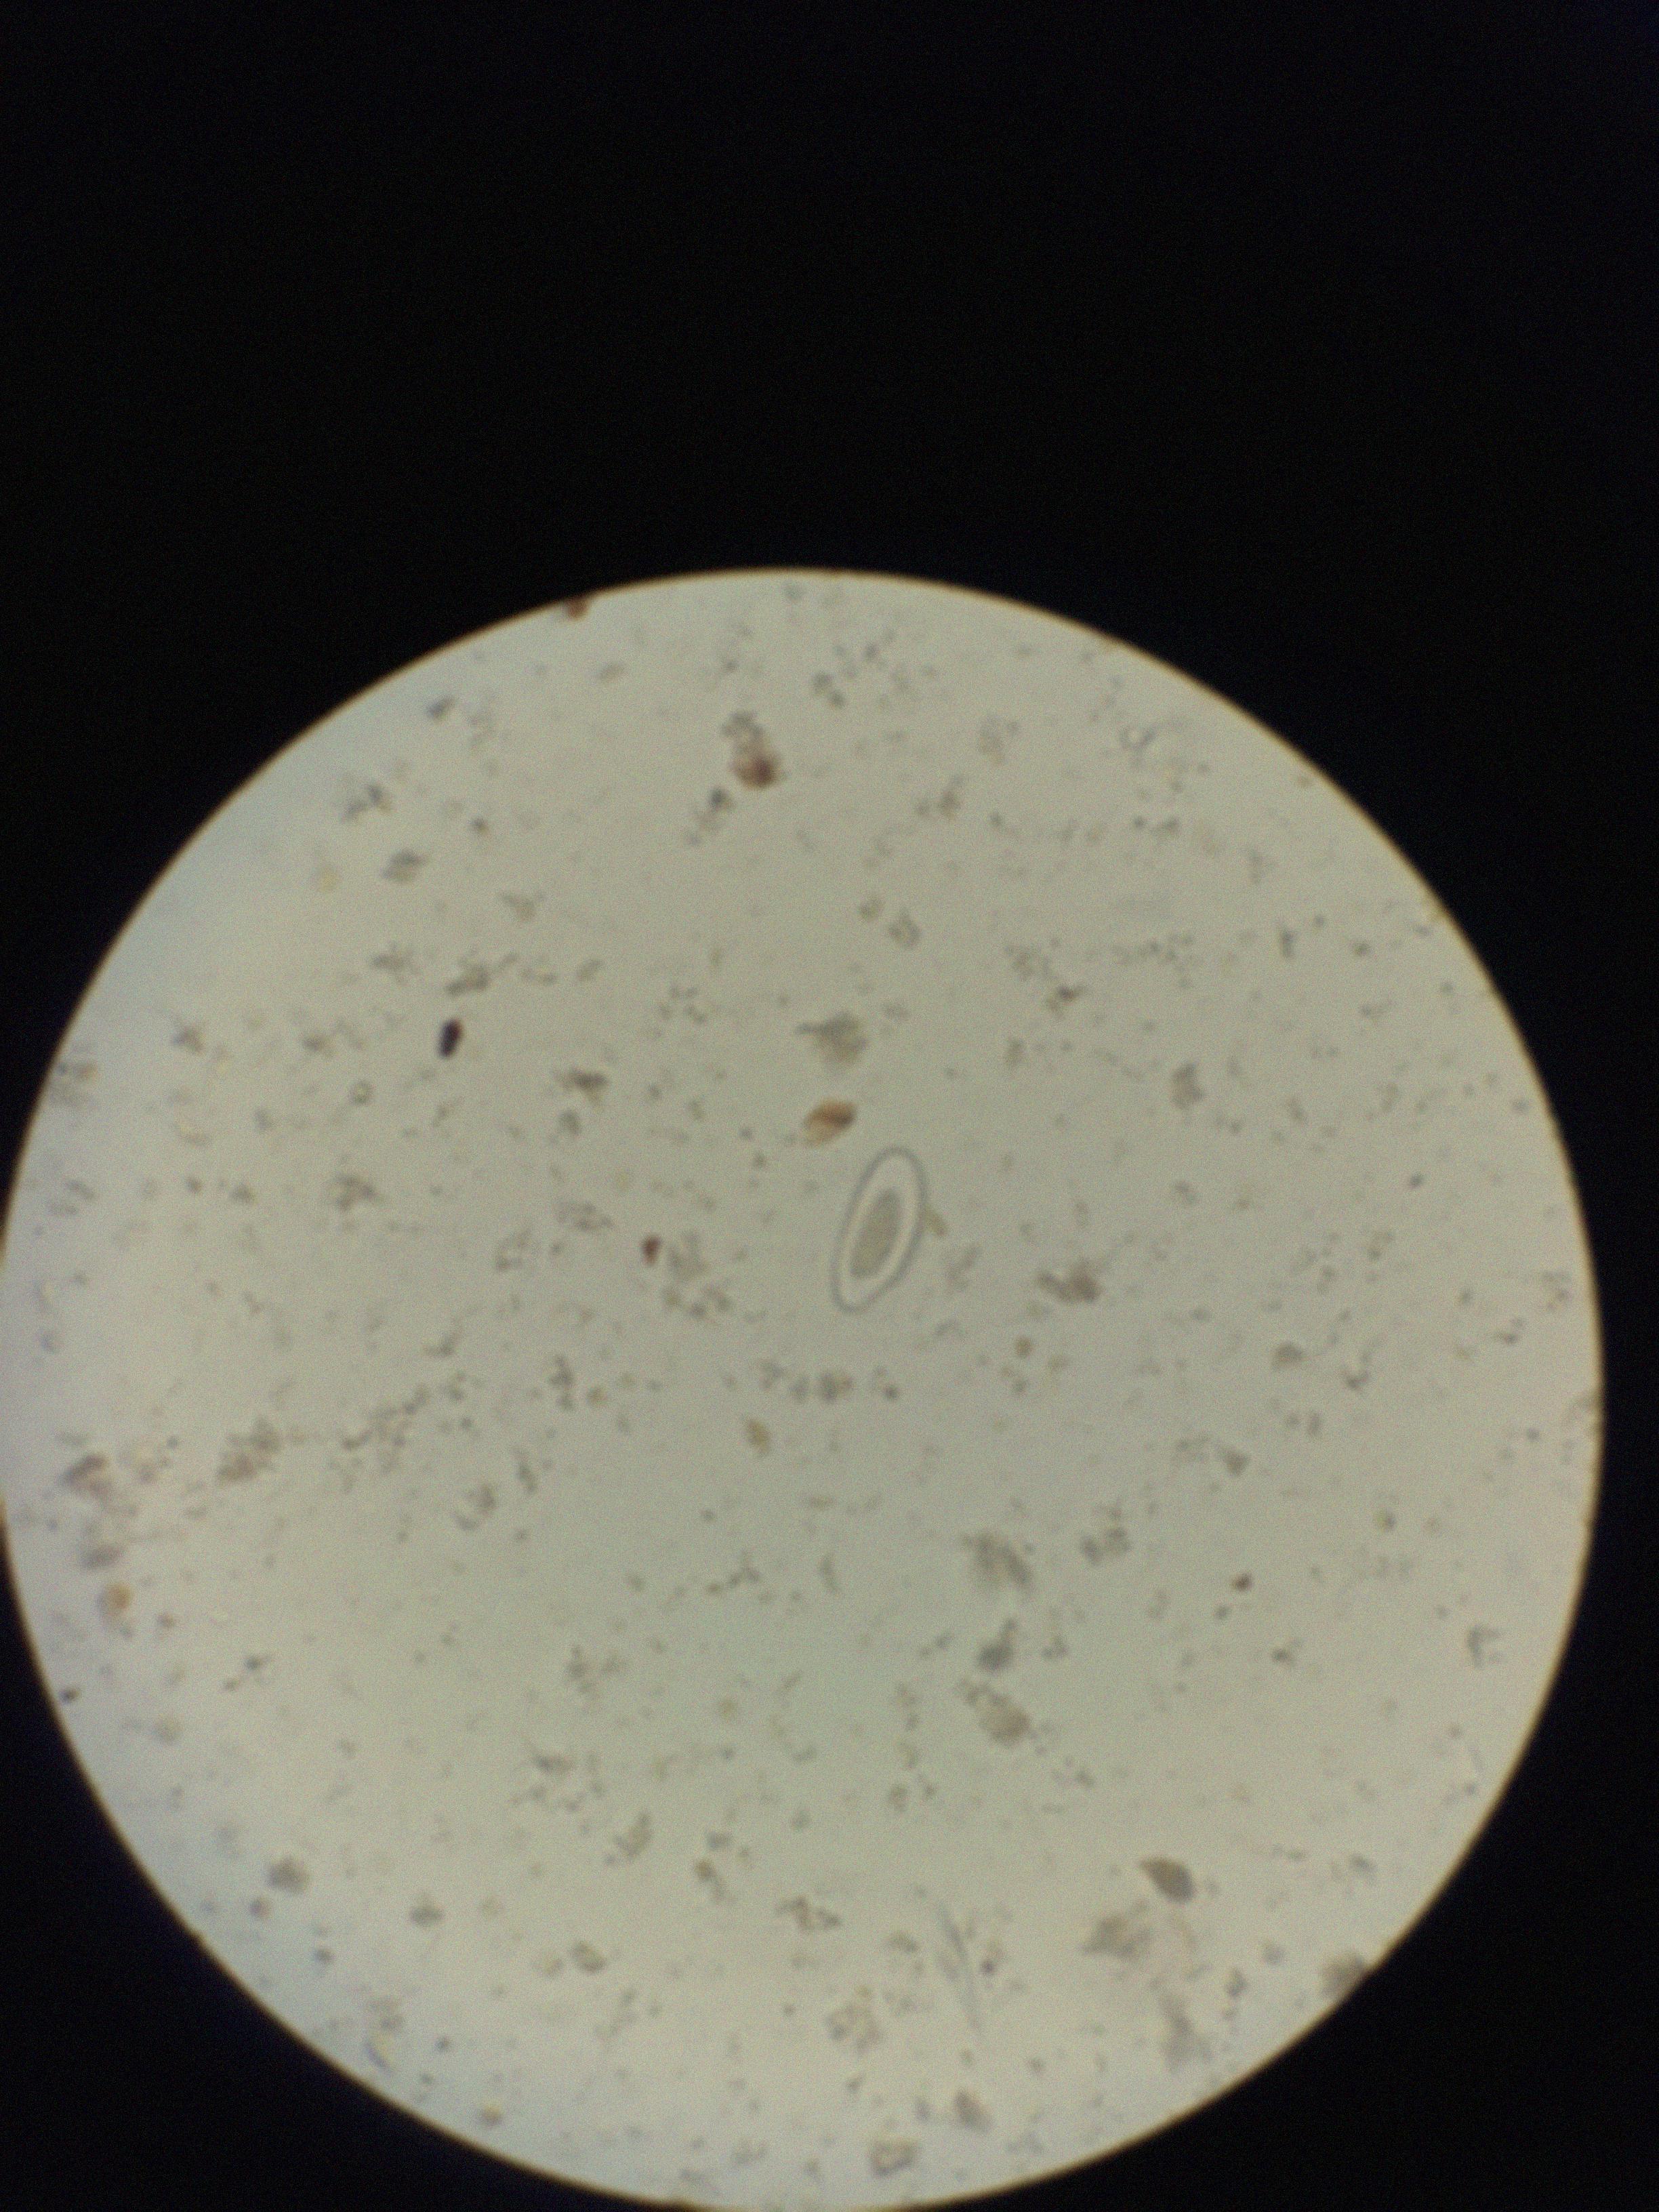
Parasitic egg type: Enterobius vermicularis